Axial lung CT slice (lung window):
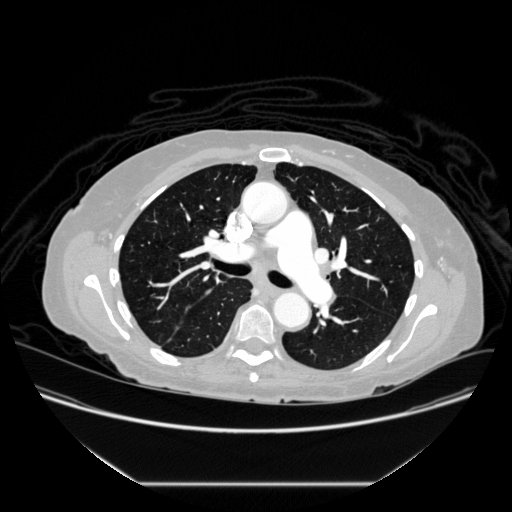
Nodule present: no